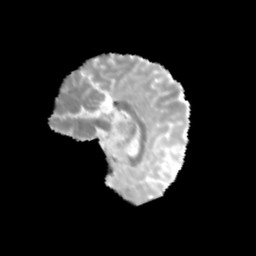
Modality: MD
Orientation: sagittal
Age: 10
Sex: female
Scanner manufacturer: siemens
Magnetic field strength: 3 T
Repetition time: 3.8 s
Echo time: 0.07 s